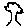
Label: tree